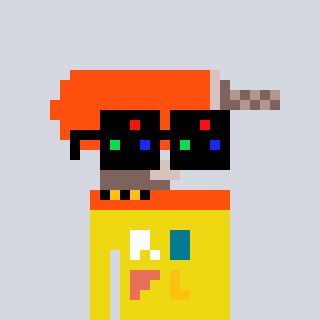
a pixel art character with square black sunglasses, a drill-shaped head and a yellow-colored body on a cool background